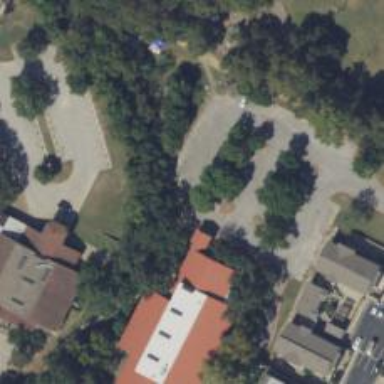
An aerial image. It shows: Community center building.